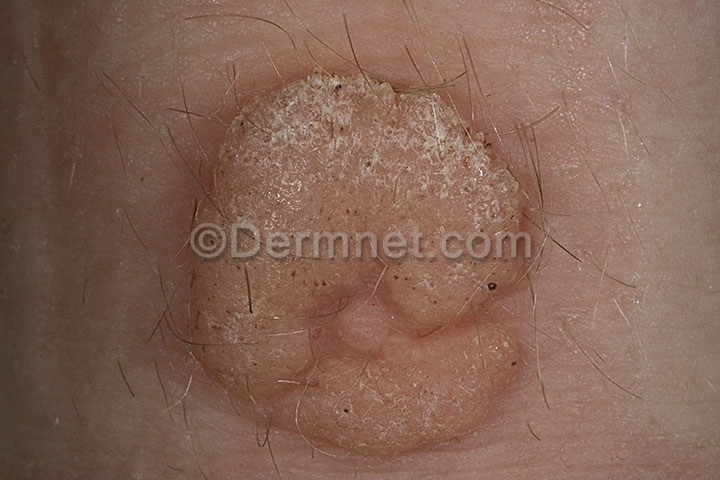
Disease: Warts Molluscum and other Viral Infections